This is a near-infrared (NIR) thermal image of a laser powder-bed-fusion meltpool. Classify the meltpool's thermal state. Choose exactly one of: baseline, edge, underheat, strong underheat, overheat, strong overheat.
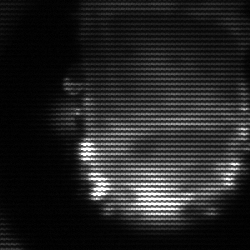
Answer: baseline